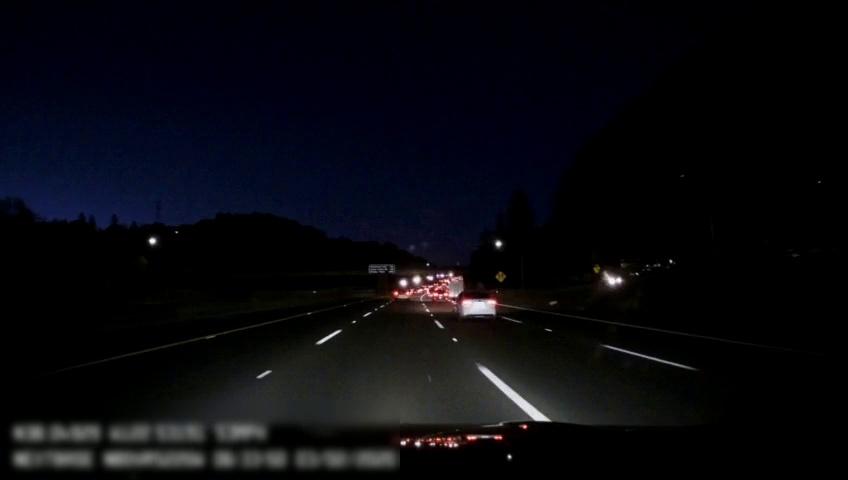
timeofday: Night
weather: Other
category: Drivable Space
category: Vehicles | Other LV
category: Vehicles | Car
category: Vehicles | SUV
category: Vehicles | Car
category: Vehicles | SUV
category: Lanes | Alternate Lane
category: Lanes | Current Lane
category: Lanes | Current Lane
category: Lanes | Alternate Lane
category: Lanes | Alternate Lane
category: Traffic | Signs